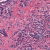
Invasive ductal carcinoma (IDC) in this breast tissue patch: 1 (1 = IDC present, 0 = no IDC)